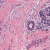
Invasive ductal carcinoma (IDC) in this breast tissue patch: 0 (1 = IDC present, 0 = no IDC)